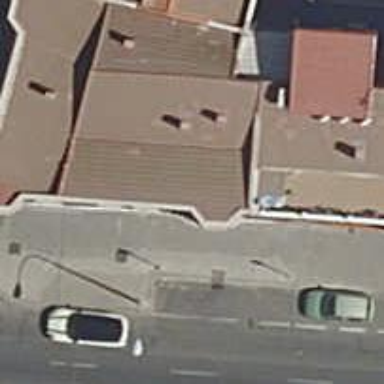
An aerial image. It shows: Café.